Interaction volume radius: 10 \u00c5
Interaction volume height: 25 \u00c5
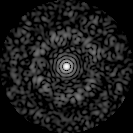
Disorder parameter: 0.8286